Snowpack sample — Buffalo Mountain, Silverthorne, Colorado, USA (1/25/25, 10:11 AM MST)
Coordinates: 39.6222, -106.1139
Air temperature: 22 °F
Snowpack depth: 110 cm
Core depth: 10 cm
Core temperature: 46.4 °F
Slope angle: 12°, slope face: 102°
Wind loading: high
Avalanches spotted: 0
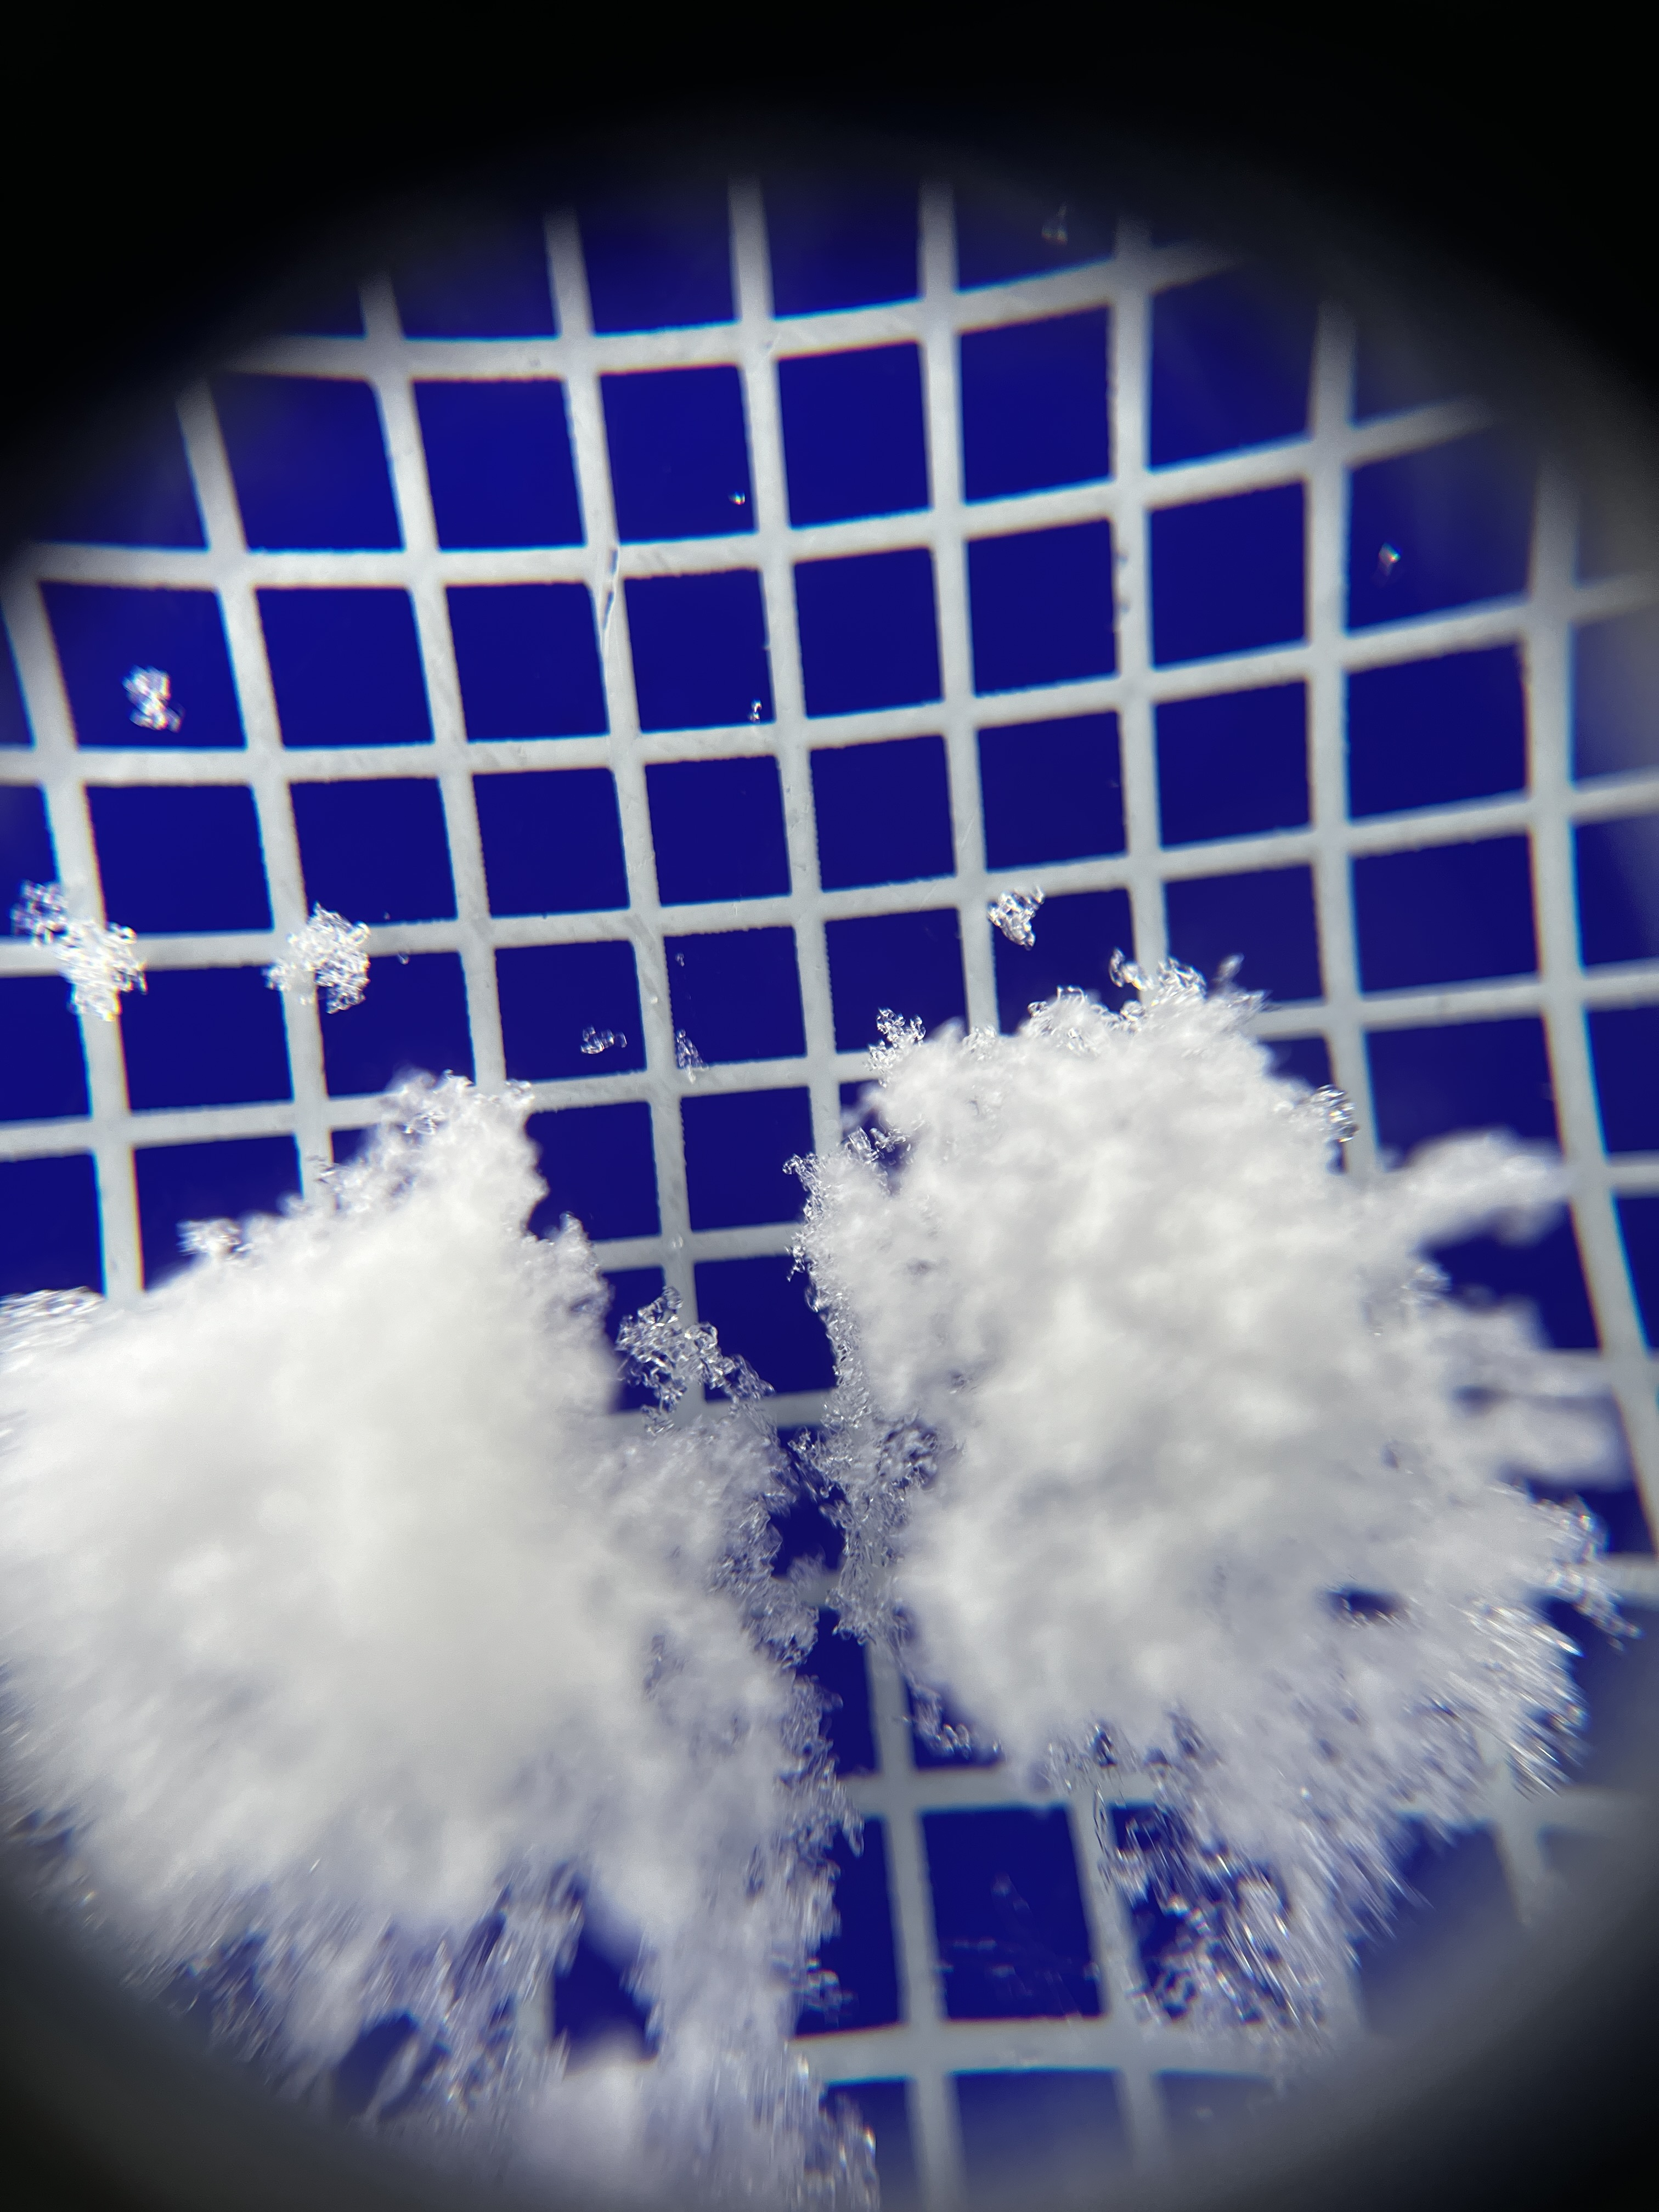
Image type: magnified_profile
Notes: No avalanches nearby, collected on the outskirts of a fire break 15 meters from the treeline, on way to Buffalo and Red Mountain